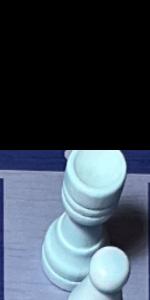
Label: Rook_White